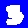
Digit: 3